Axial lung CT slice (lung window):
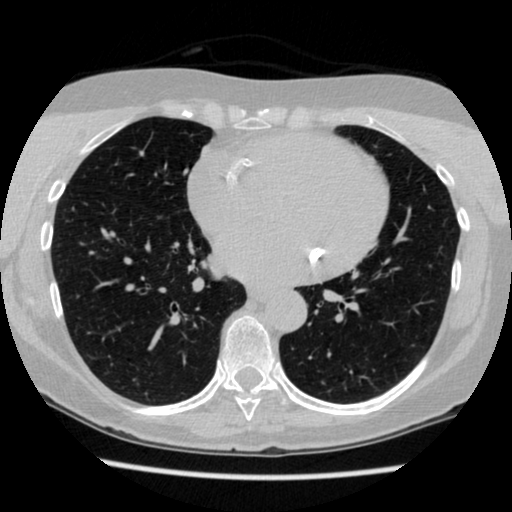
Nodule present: no